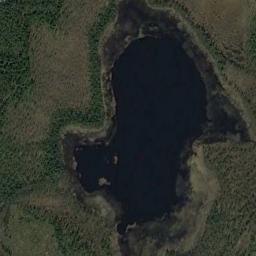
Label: lake